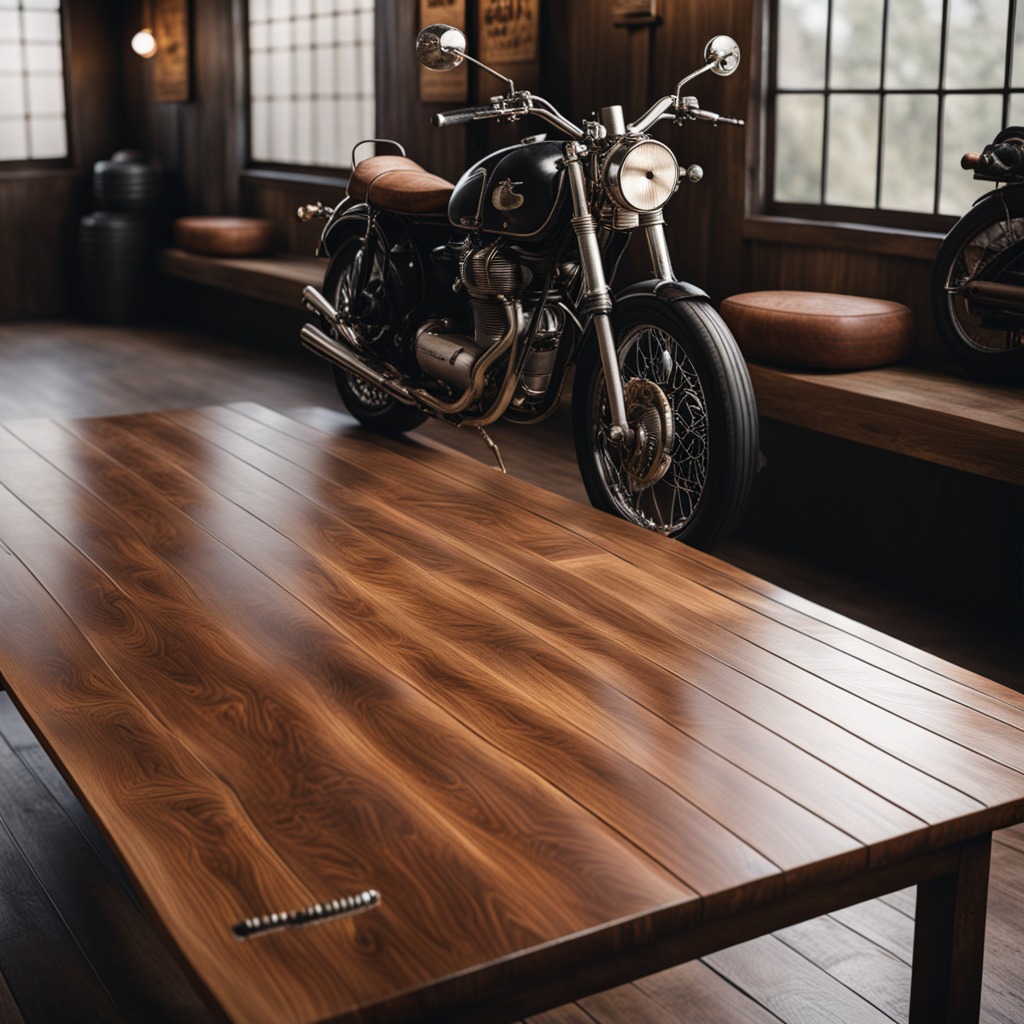
A coiled metal spring is lying on the wooden table.